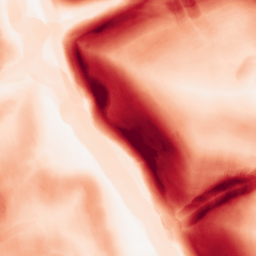
Category: morphological
Decomposition family: morphological_gradient
Decomposition parameters: size: 10
shape: disk
Upsampling method: bicubic_3x
Upsampling parameters: scale: 3
Upsampling scale: 3